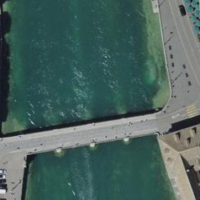
EUNIS habitat code: 57
Species observed at this site:
Corvus corone
Podiceps cristatus
Riparia riparia
Fulica atra
Anas platyrhynchos
Larus canus
Aythya fuligula
Passer domesticus
Buteo buteo
Coloeus monedula
Columba palumbus
Chroicocephalus ridibundus
Turdus merula
Phalacrocorax carbo
Tachymarptis melba
Cygnus olor
Gallinula chloropus
Hirundo rustica
Mergus merganser
Phoenicurus ochruros
Columba livia